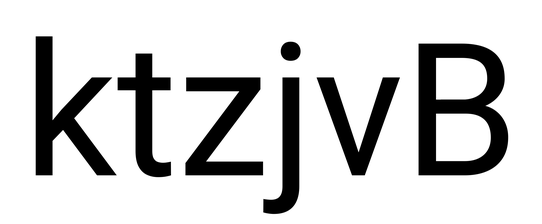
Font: Roboto_Regular